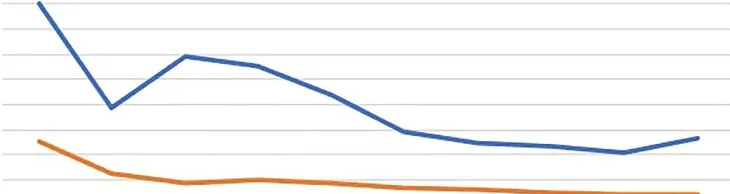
Variability of tumor markers over time.
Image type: chart (chart)